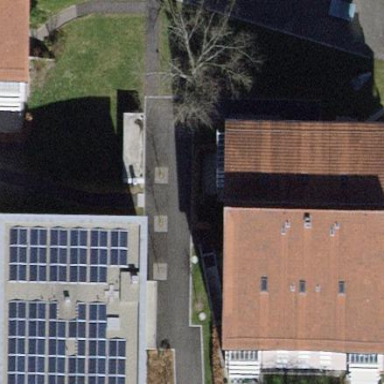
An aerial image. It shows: Building with tiled roof.